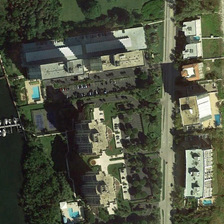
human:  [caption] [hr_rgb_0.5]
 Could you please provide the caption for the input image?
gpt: several buildings and many green trees are near a river .

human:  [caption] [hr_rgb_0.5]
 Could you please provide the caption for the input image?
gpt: several buildings and many green trees are near a river .

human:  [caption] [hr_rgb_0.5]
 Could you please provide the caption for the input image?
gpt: several buildings and many green trees are near a river .

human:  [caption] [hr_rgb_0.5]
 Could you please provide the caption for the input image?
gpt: several buildings and many green trees are near a river .

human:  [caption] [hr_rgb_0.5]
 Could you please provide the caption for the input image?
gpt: several buildings and many green trees are near a river .